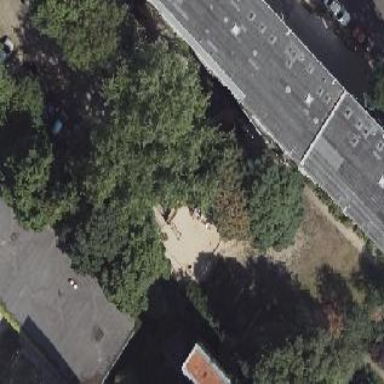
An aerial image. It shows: Playground area for leisure activities on the land.